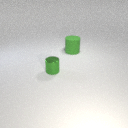
small green metal cylinder in front of large green rubber cylinder